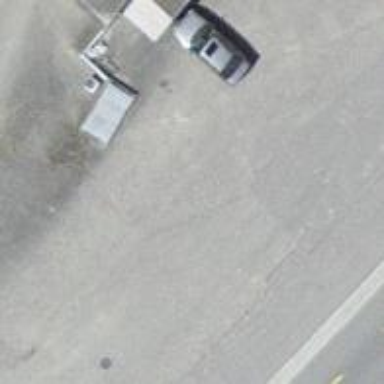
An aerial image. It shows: Parking area.